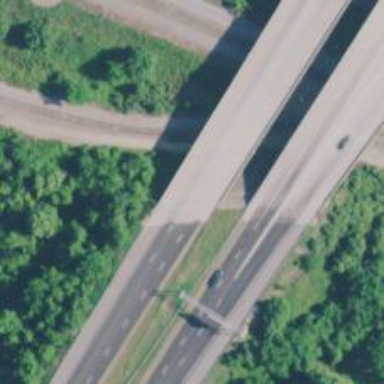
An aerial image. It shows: Bridge over motorway_link.